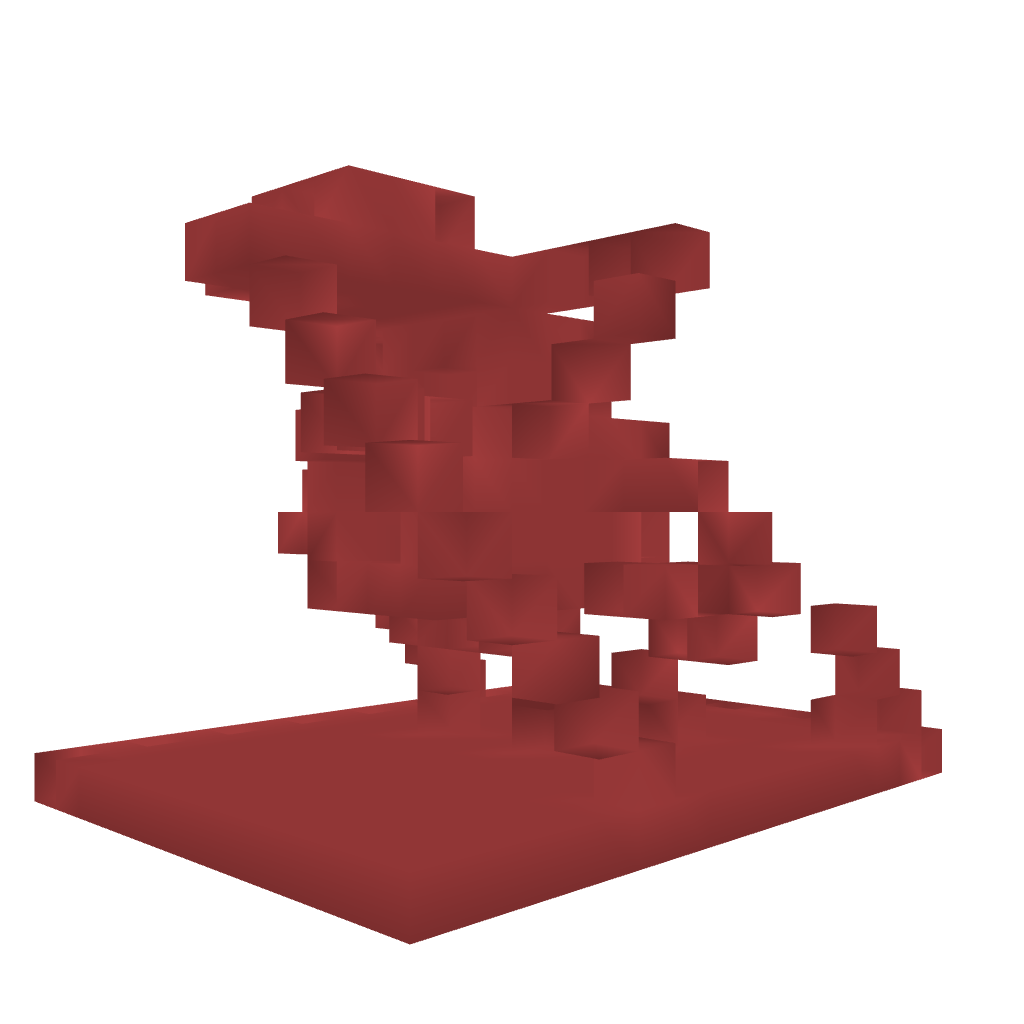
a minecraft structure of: Lava door bad low quality